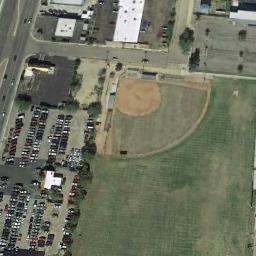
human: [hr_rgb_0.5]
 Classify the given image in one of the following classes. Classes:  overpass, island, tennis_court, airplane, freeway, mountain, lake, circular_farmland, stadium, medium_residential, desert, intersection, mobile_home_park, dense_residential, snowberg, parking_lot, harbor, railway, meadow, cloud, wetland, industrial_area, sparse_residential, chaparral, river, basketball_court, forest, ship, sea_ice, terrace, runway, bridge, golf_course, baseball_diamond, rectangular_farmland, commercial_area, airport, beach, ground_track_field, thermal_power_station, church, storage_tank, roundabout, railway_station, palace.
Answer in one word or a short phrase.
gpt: baseball_diamond